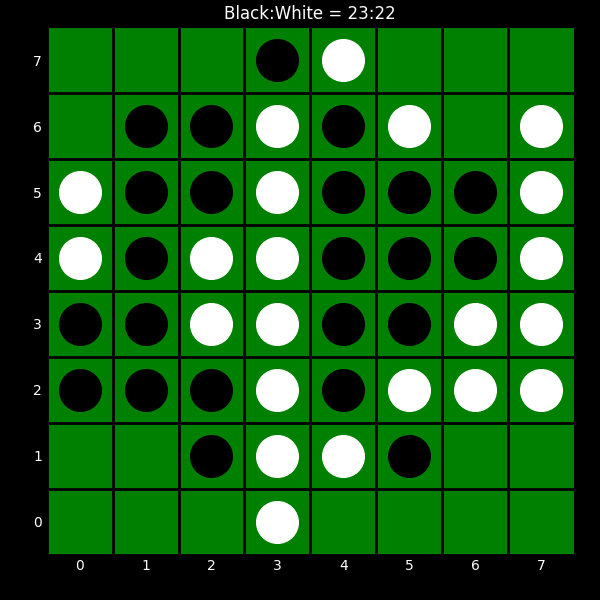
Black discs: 23
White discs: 22